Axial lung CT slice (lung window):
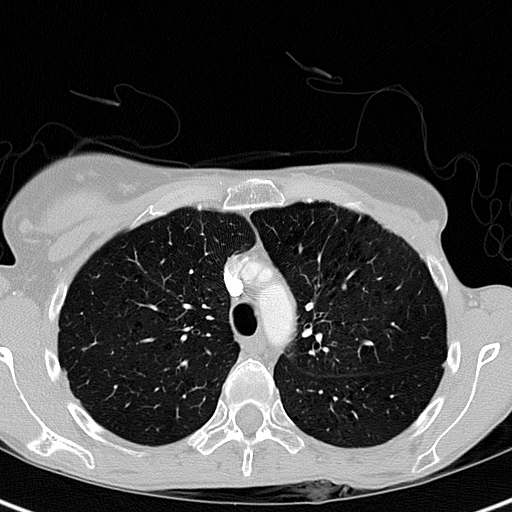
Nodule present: no